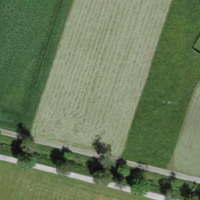
EUNIS habitat code: 52
Species observed at this site:
Ciconia ciconia
Geum rivale